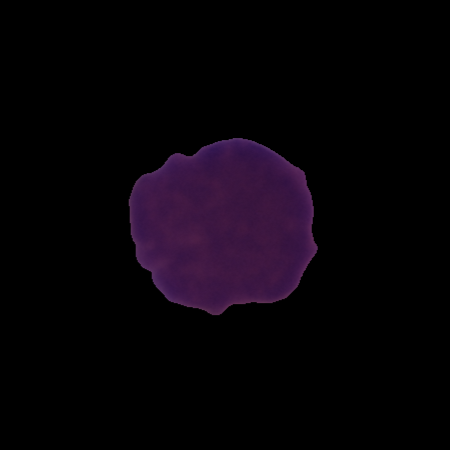
Label: healthy